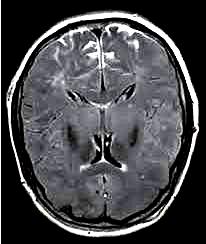
Label: notumor